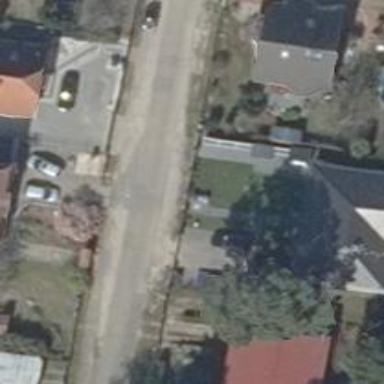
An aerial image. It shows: Residential road paved with concrete.